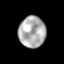
Tissue: lung
Cell type: T cells
Senescence score: 0.2055
Nuclear area (px): 826
Mean DAPI intensity: 172.265